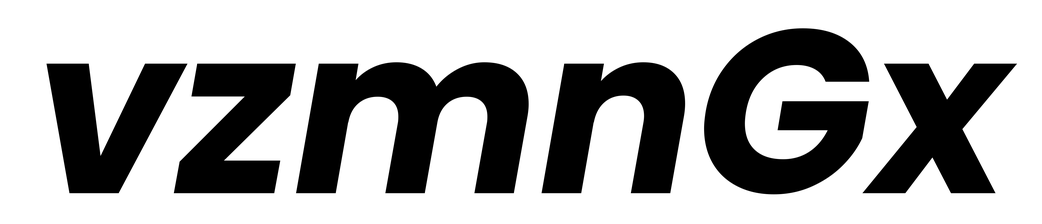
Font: Poppins-BoldItalic